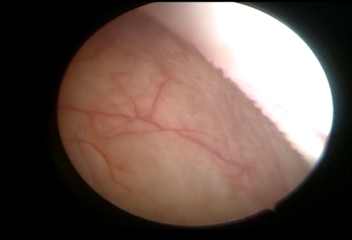
Modality: WLC
Class: Normal mucosa
Bladder cancer association: No